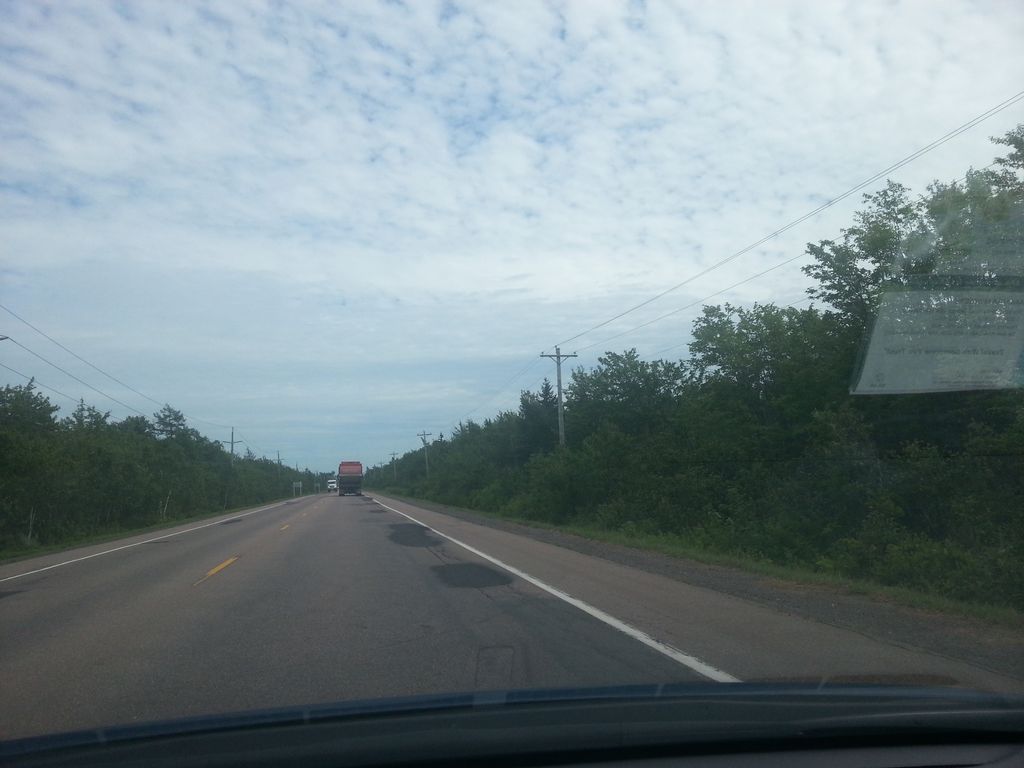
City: charlottetown